Question: After uncommenting this line
'''
url(r'^admin/doc/', include('django.contrib.admindocs.urls')),
'''
I am getting template error.

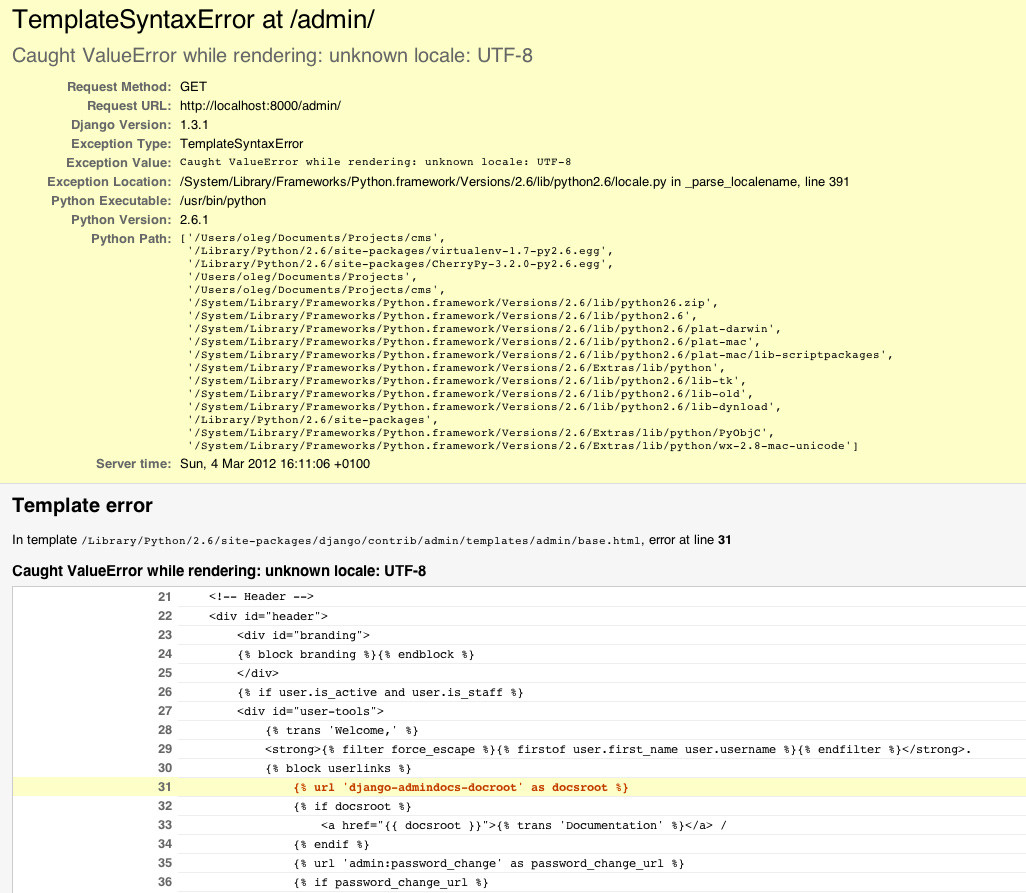
Answer: This error is probably related to your os' locale settings.
Issue the 'locale' command in your terminal - you should get something like below as a output:
'''
$ locale
LANG=
LC_COLLATE="en_US.UTF-8"
LC_CTYPE="en_US.UTF-8"
LC_MESSAGES="en_US.UTF-8"
LC_MONETARY="en_US.UTF-8"
LC_NUMERIC="en_US.UTF-8"
LC_TIME="en_US.UTF-8"
LC_ALL="en_US.UTF-8"
'''
If you will get something like this:
'''
$ locale
LANG=
LC_COLLATE=""
LC_CTYPE=""
LC_MESSAGES=""
LC_MONETARY=""
LC_NUMERIC=""
LC_TIME=""
LC_ALL=""
'''
then you need to set it up like that:
'''
$ export LC_ALL=en_US.UTF-8
'''
reload your terminal and try once again.
If this will solve your issue, then just add it to your '.bash_profile' file, so that it will load automatically when logging in.